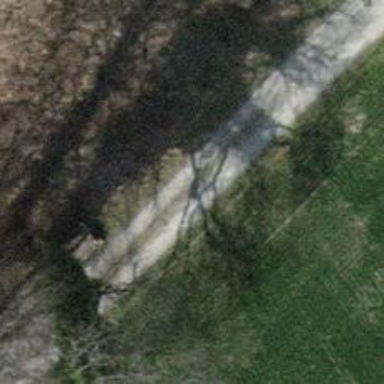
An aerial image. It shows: Track with grade2 pebblestone surface.